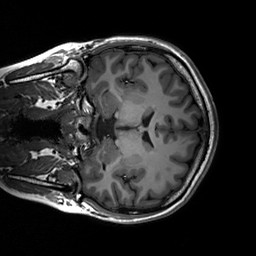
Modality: T1w
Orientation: coronal
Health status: healthy
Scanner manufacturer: siemens
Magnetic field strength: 3 T
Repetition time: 2.3 s
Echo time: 0.00236 s